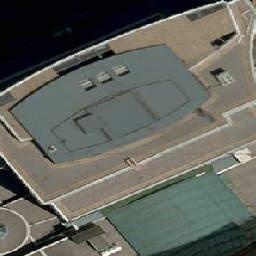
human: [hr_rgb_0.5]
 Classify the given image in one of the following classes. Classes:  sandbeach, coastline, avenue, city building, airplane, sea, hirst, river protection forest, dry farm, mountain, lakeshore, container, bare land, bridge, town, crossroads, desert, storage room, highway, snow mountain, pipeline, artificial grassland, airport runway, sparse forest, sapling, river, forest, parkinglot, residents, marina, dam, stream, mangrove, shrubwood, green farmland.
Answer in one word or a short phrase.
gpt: city building